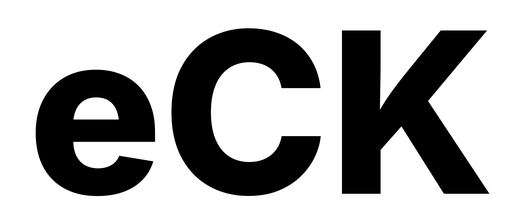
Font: Inter_ExtraBold